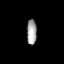
Tissue: lung
Cell type: Fibroblasts
Senescence score: 0.5907
Nuclear area (px): 245
Mean DAPI intensity: 162.633